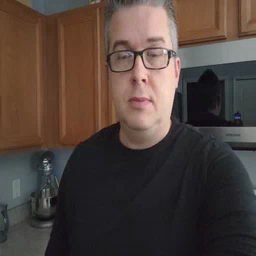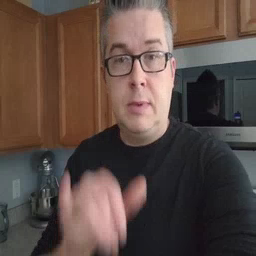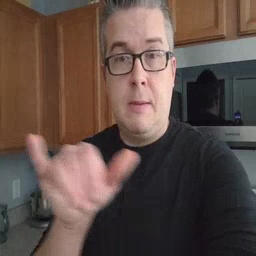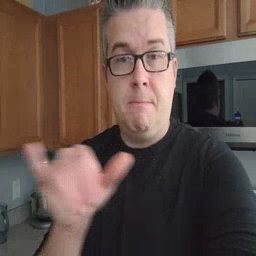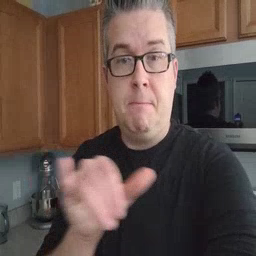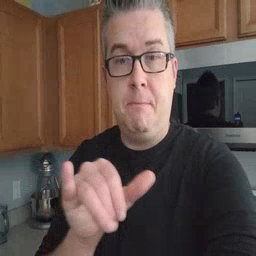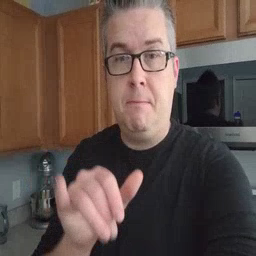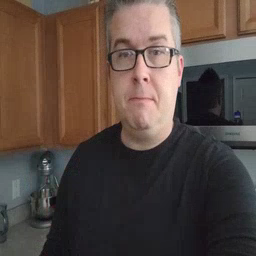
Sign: same